Aerial crown-view tile of a tropical tree (Barro Colorado Island, Panama), acquired 20250124:
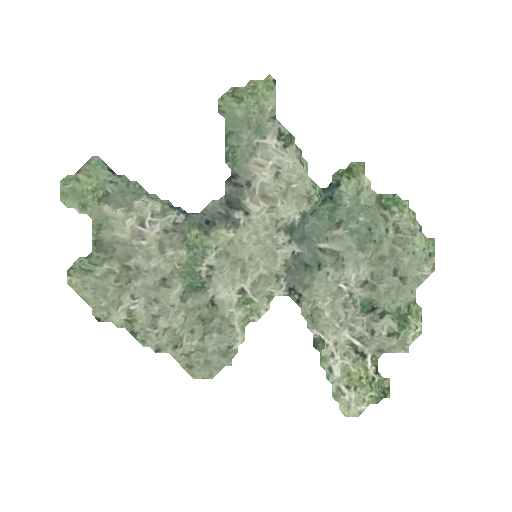
Species: Platypodium elegans
GBIF accepted scientific name: Platypodium elegans
Crown area: 93.081 m²